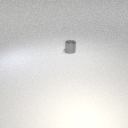
small gray metal cylinder